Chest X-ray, AP view. Patient: 20 years old, sex M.
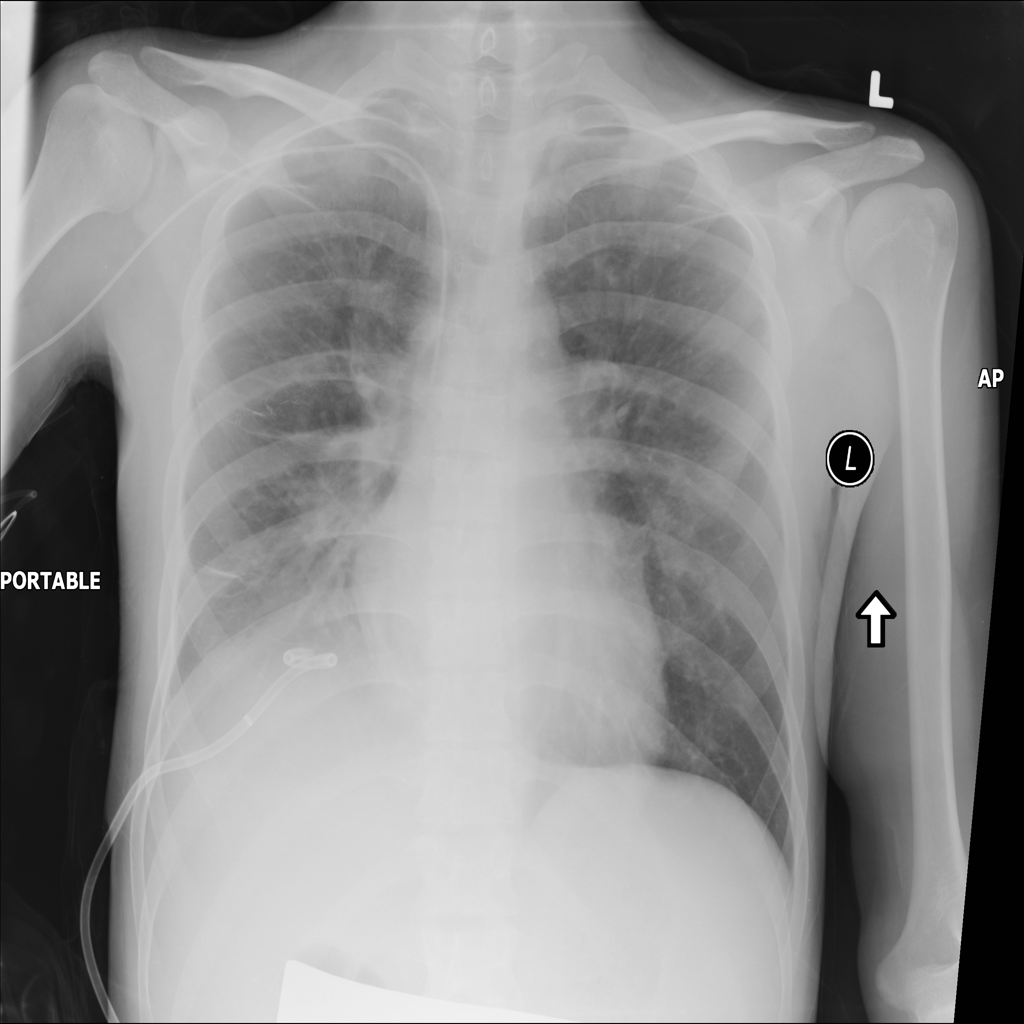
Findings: No Finding